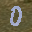
Label: 0